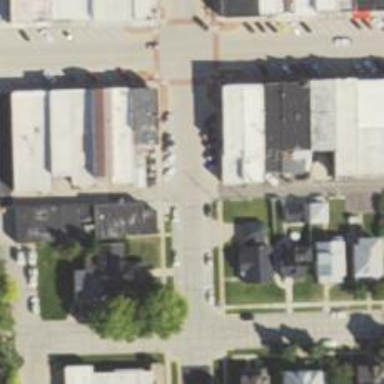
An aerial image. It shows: Alleyway designated as service road.